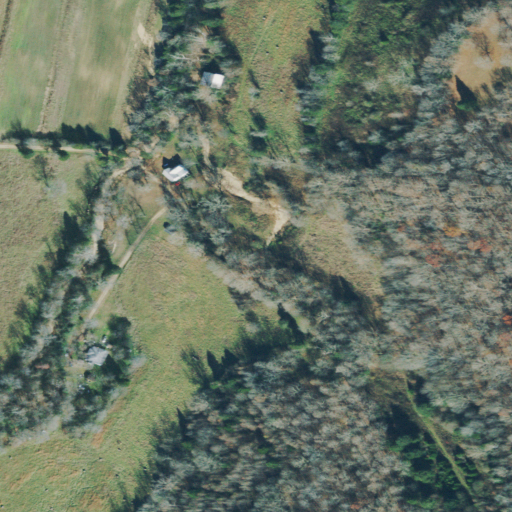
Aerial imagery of valley in Tennessee named Campbell Hollow containing pasture, deciduous forest, mixed forest, and open development